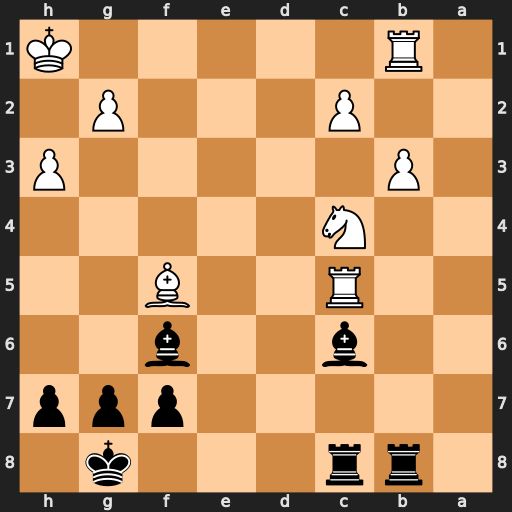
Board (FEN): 1rr3k1/5ppp/2b2b2/2R2B2/2N5/1P5P/2P3P1/1R5K
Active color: b
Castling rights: -
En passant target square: -
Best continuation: Bxg2+ Kxg2 Rxc5